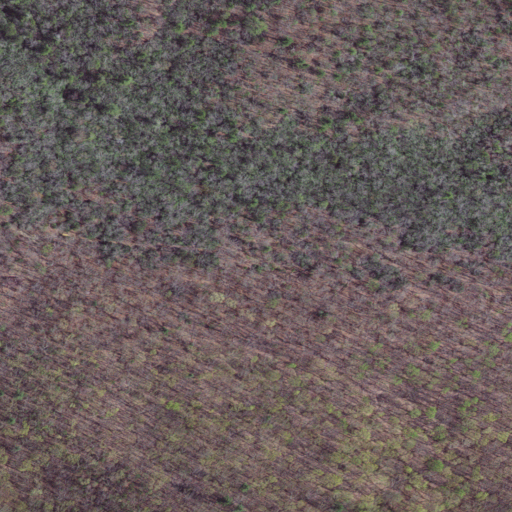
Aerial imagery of plain(s) in Virginia named White Oak Flats containing deciduous forest, mixed forest, open development, and low intensity development